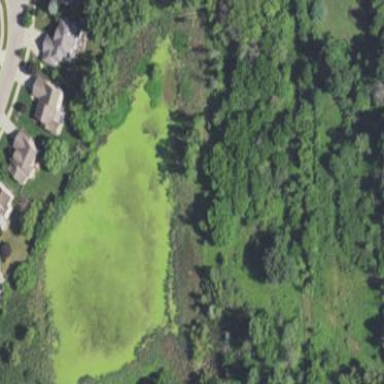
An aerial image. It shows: Fen wetland area.